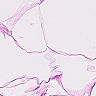
Metastatic tissue present: no